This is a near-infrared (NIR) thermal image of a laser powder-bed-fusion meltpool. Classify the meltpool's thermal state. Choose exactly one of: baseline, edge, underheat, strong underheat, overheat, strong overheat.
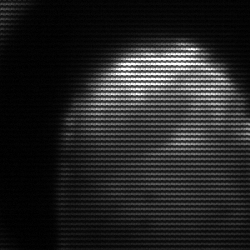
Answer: edge